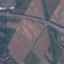
Label: Highway